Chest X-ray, PA view. Patient: 48 years old, sex M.
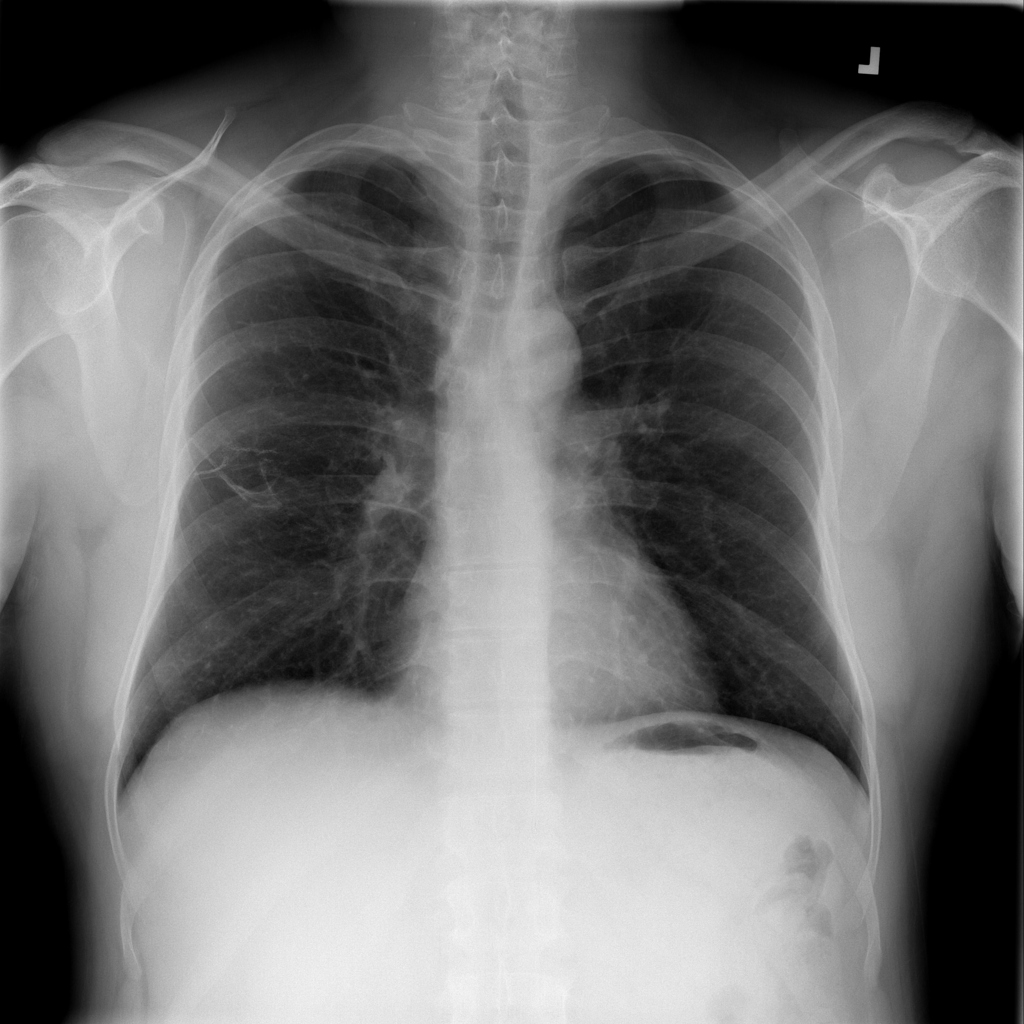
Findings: No Finding